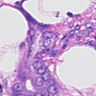
Metastatic tissue present: yes